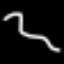
Label: squiggle